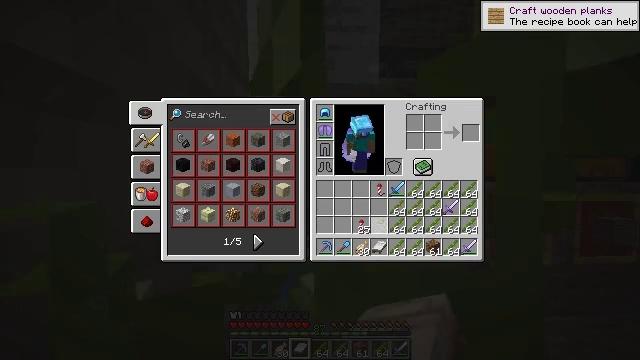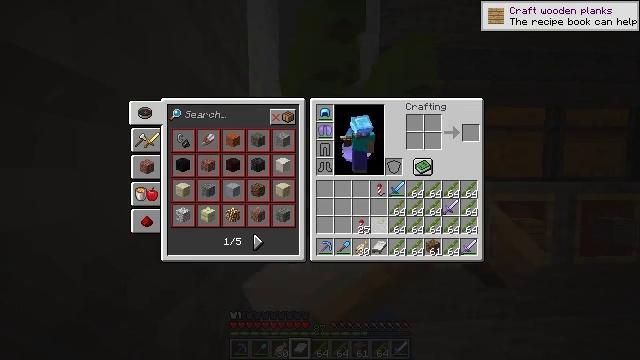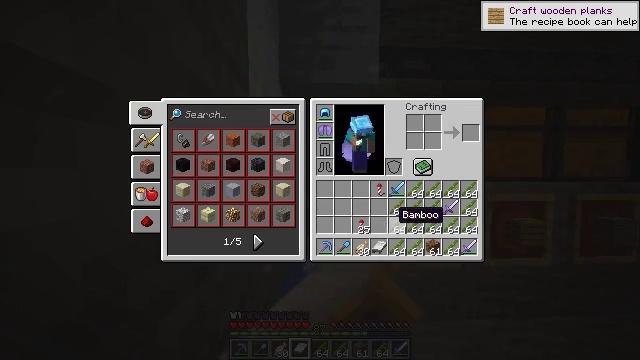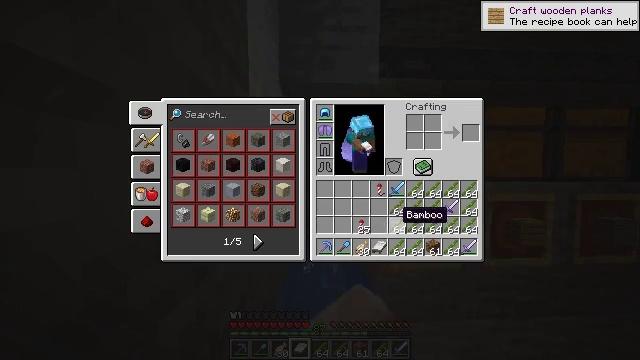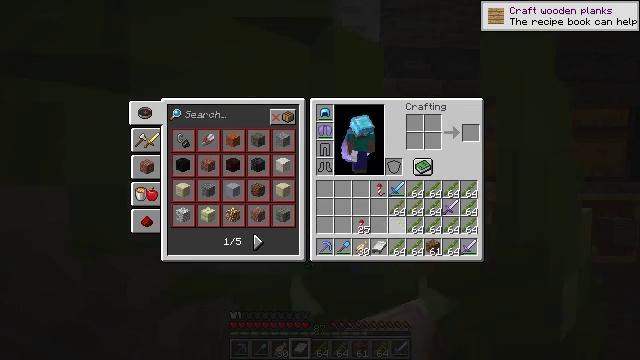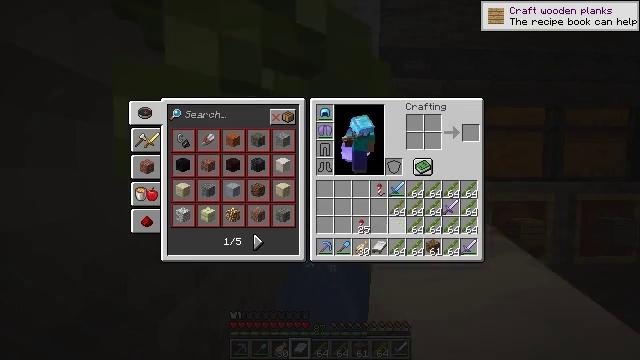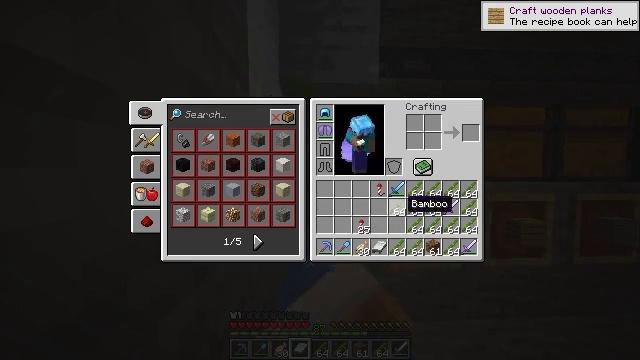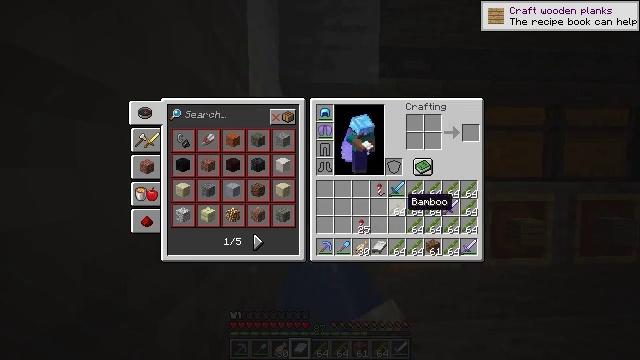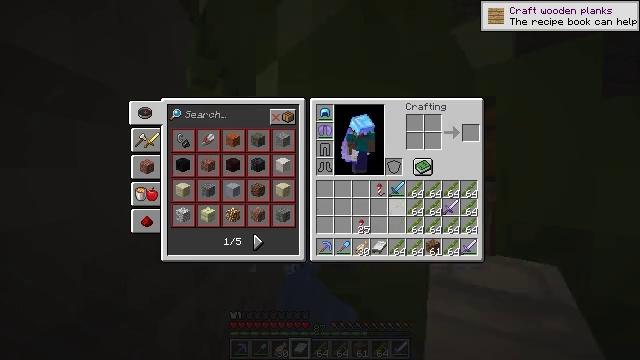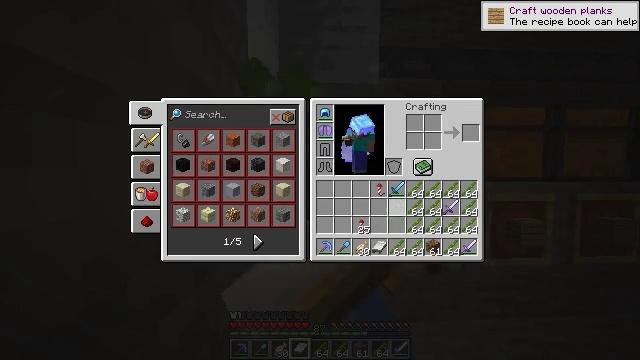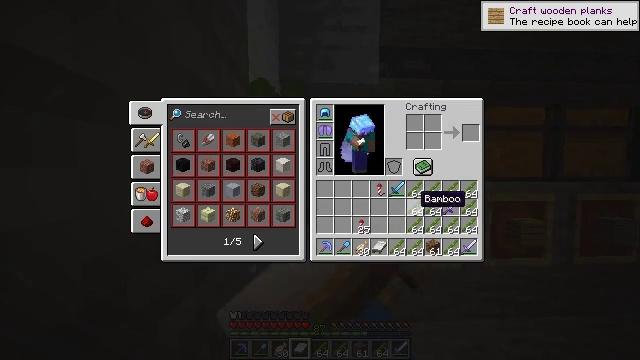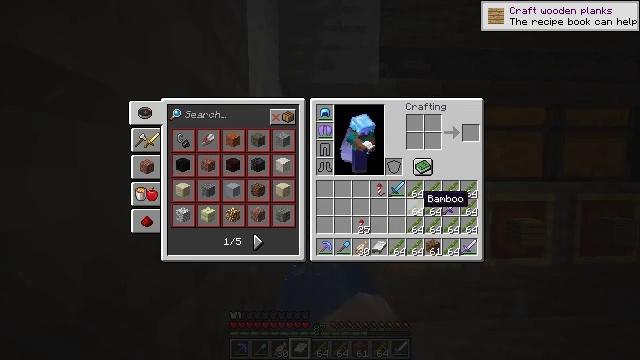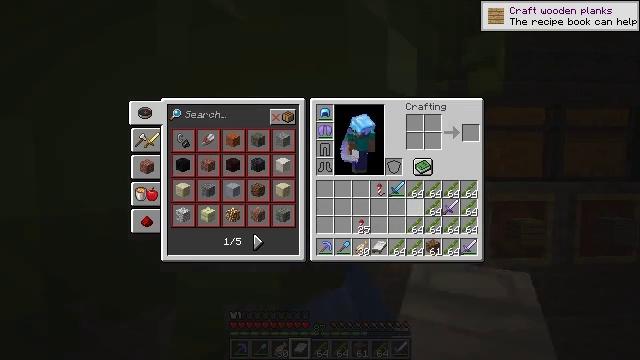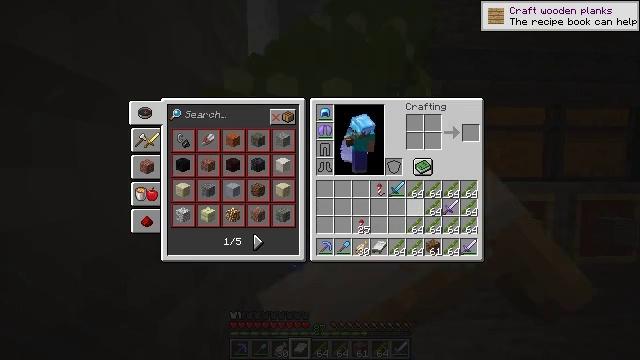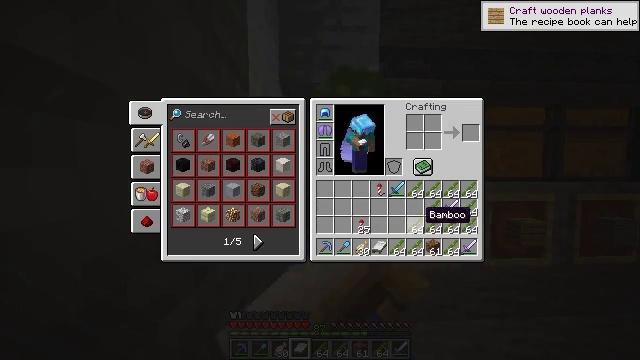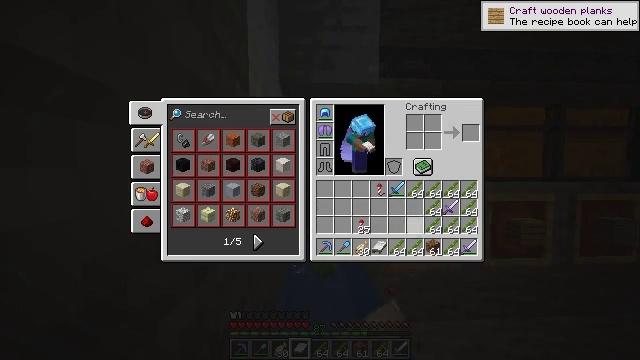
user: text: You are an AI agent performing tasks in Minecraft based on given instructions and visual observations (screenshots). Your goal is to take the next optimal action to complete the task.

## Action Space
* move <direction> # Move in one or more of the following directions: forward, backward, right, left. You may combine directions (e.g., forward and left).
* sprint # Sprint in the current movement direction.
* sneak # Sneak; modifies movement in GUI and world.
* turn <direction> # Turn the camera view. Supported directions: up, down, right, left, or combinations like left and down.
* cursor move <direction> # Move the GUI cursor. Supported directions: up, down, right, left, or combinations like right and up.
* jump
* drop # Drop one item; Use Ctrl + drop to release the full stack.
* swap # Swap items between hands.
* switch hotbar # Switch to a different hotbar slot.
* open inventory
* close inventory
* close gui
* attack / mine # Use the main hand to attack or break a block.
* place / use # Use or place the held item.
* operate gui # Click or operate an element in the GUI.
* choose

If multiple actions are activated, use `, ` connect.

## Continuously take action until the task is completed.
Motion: motion action
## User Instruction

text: Remove a bamboo from the inventory.
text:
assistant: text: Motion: sprint, drop
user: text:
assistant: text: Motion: sprint, cursor move right
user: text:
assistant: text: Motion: sprint
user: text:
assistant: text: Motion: sprint, drop
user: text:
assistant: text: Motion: sprint, drop
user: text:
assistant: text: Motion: sprint, cursor move up
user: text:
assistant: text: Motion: sprint
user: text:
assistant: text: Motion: sprint, drop
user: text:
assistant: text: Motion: sprint, drop
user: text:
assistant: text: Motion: sprint, cursor move right
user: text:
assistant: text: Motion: sprint
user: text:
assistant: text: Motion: sprint, drop
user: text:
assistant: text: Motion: sprint, cursor move down, drop
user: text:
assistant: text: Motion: sprint, cursor move down
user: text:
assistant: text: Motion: sprint, drop
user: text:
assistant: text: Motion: sprint, drop
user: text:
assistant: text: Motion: sprint, cursor move down, drop
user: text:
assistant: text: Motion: sprint
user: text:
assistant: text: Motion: sprint, drop
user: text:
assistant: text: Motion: sprint, cursor move left, drop
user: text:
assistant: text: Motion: sprint, cursor move left
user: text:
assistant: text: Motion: sprint
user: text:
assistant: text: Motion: sprint, drop
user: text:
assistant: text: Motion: sprint, cursor move up, drop
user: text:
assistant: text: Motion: sprint, cursor move right and up
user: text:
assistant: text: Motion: sprint, cursor move up
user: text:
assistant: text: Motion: sprint
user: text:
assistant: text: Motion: sprint, drop
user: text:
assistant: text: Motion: sprint, drop
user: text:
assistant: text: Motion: sprint, cursor move right